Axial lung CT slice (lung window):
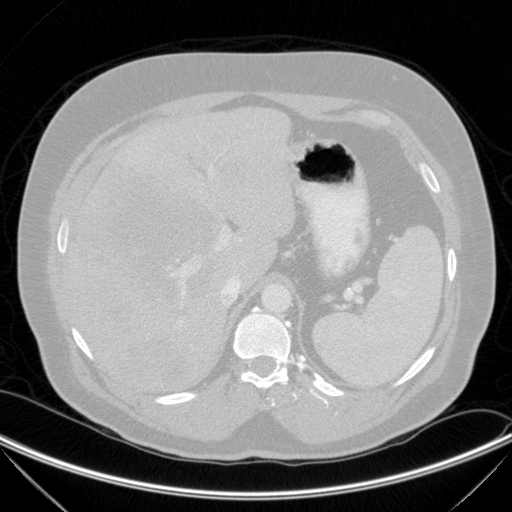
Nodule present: no